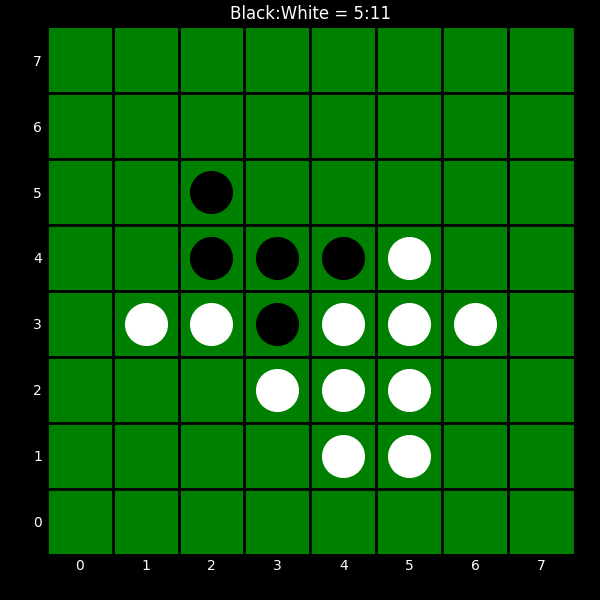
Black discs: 5
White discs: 11